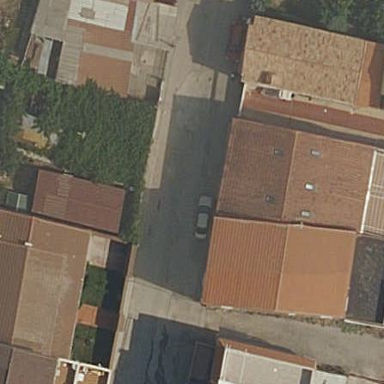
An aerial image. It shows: Residential building.